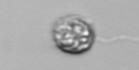
Label: coccolithophorid